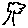
Label: tree